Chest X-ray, AP view. Patient: 42 years old, sex M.
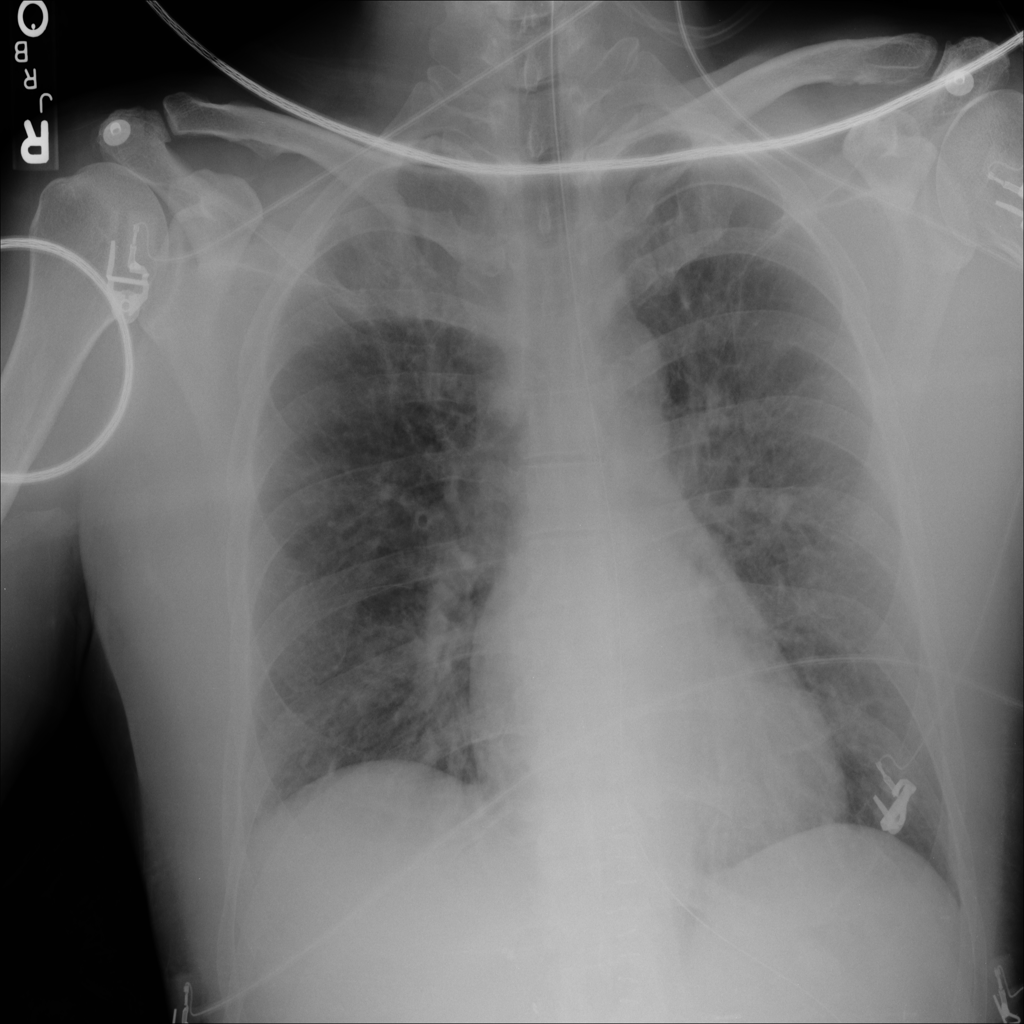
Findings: Infiltration